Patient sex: M
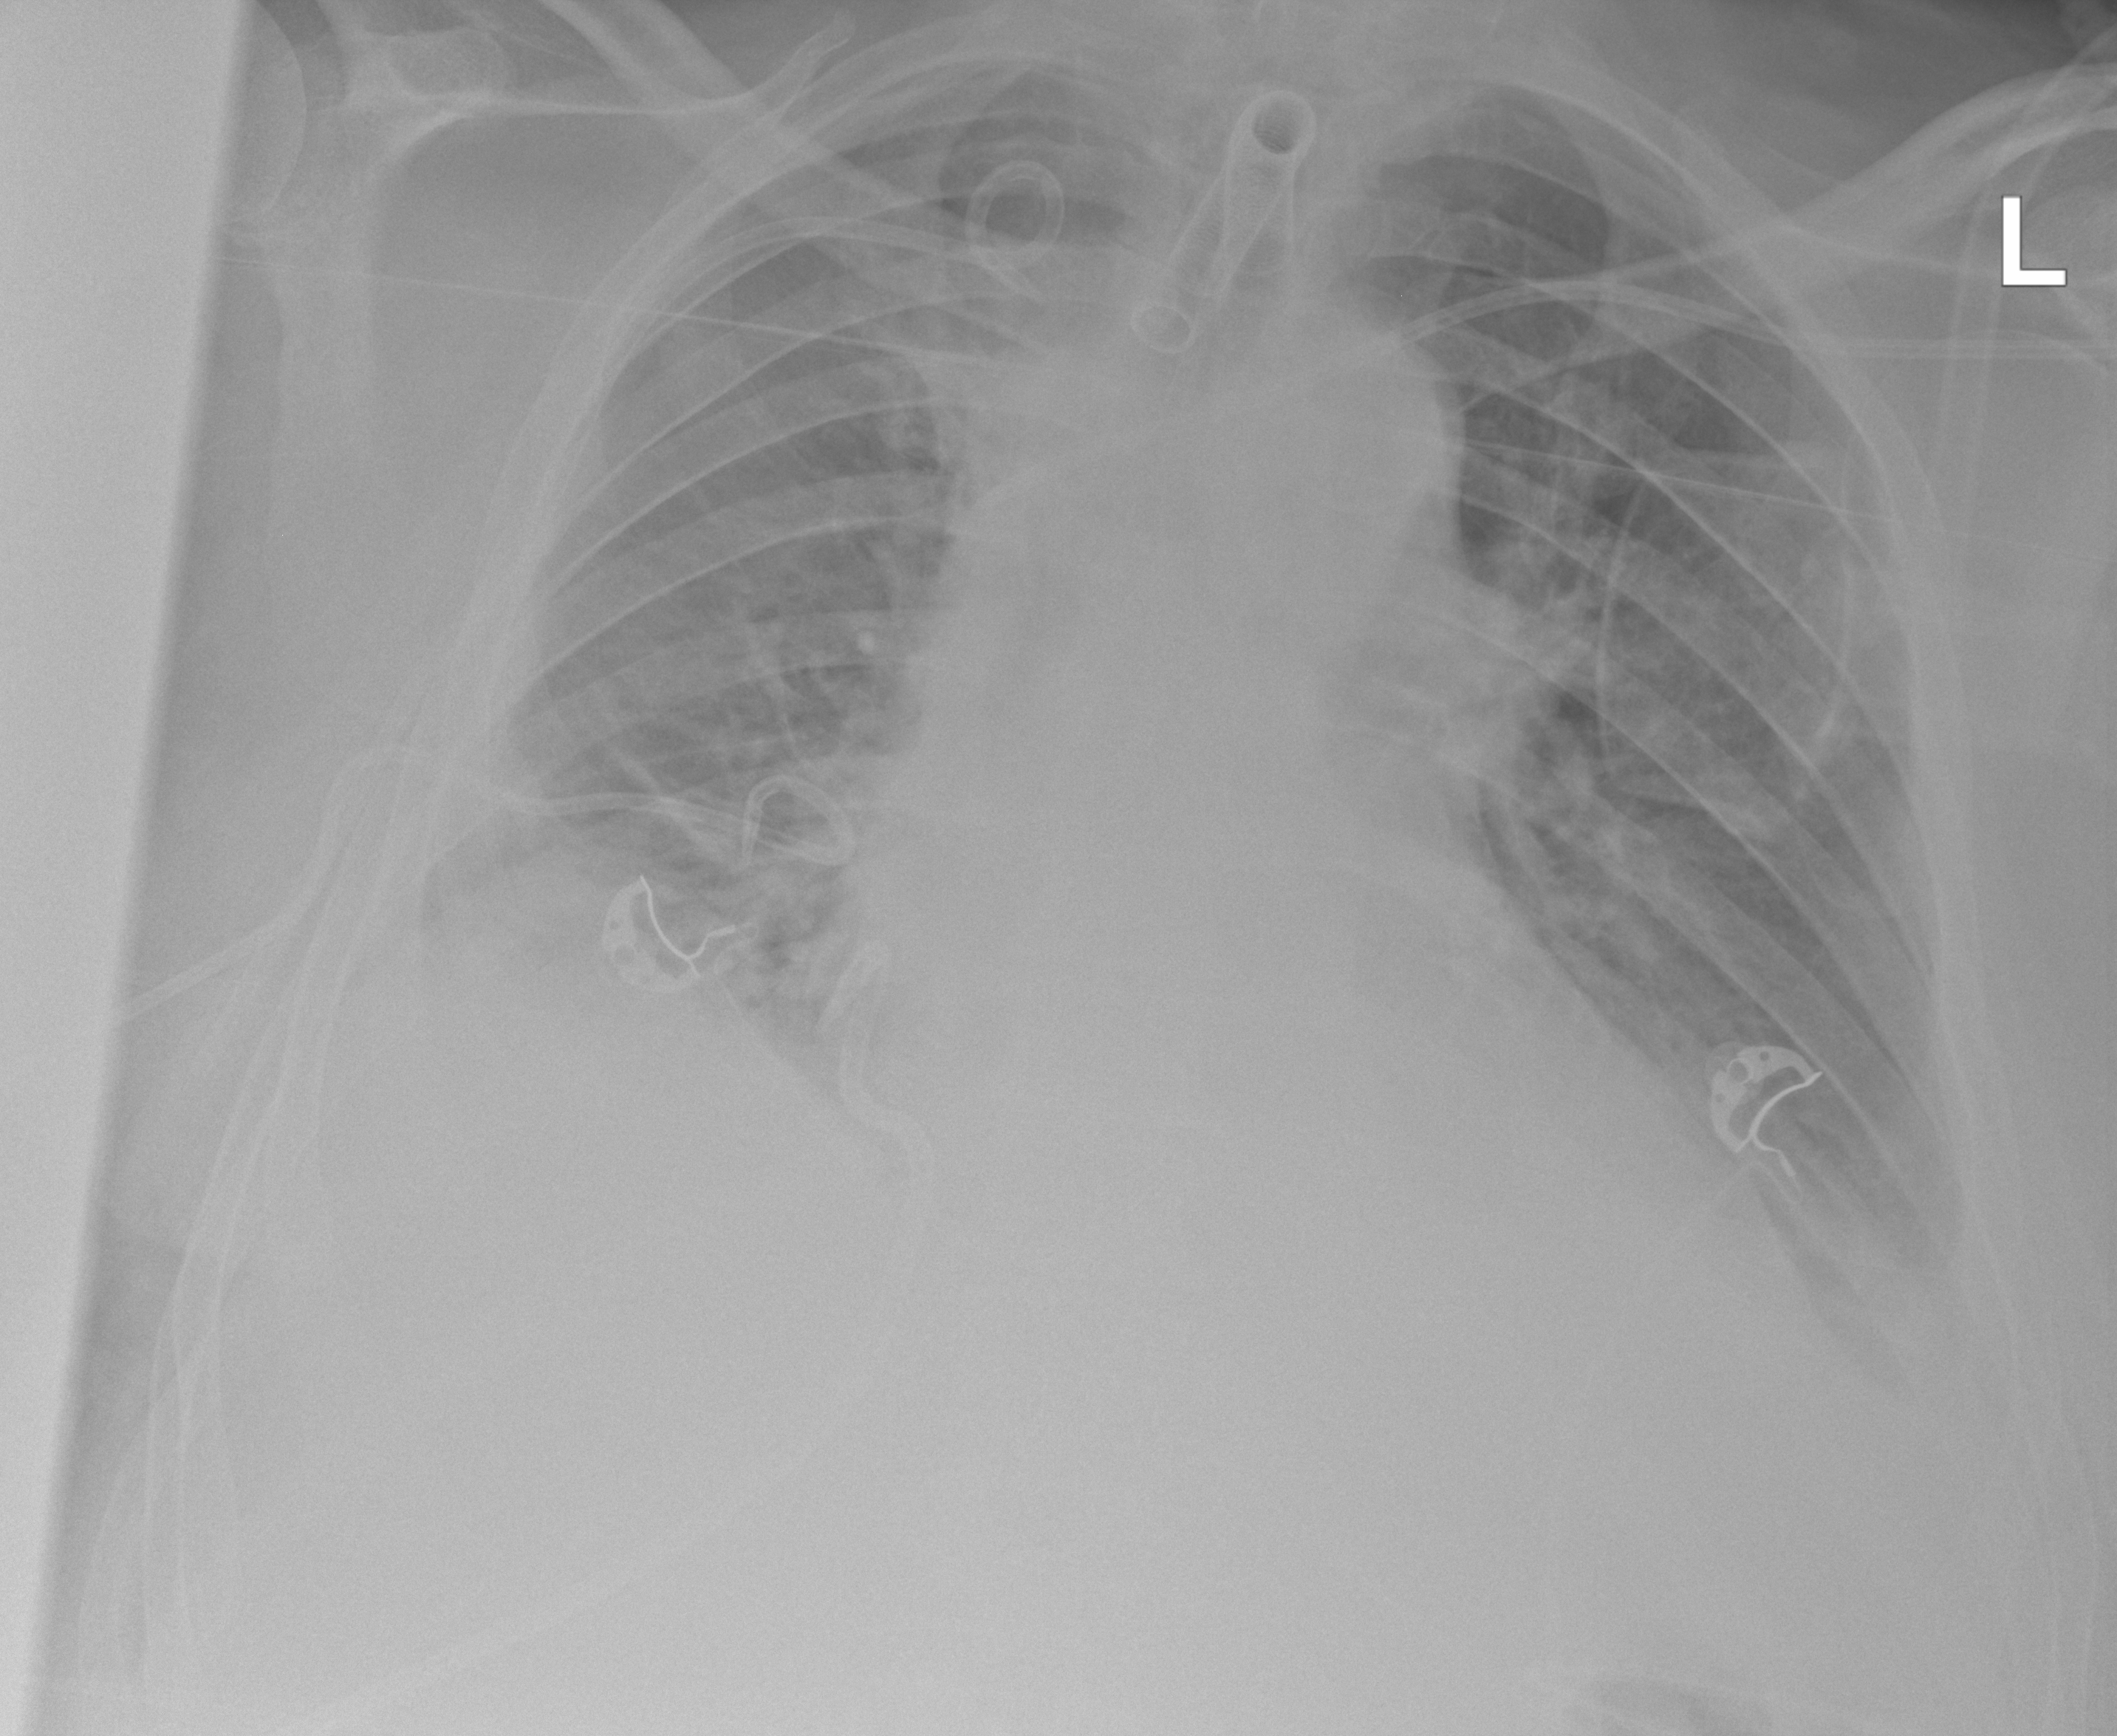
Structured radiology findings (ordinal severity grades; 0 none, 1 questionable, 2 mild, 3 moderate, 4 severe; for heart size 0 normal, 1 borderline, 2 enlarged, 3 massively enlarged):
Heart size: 2
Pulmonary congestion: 2
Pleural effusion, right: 2
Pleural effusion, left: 2
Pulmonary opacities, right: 2
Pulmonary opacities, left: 0
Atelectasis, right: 2
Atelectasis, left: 2